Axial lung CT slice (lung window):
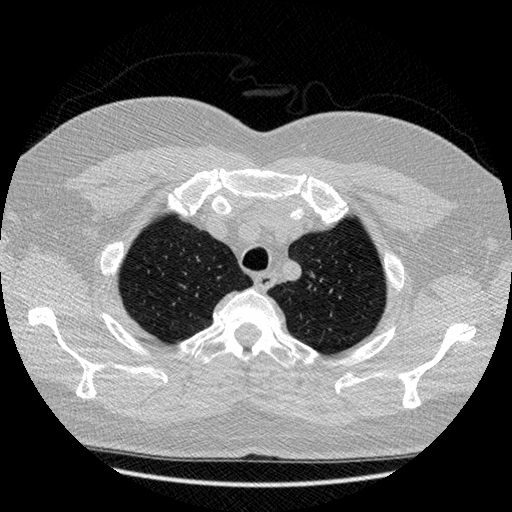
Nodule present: no